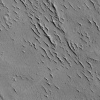
Atmospheric dust classification: not_dusty